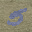
Label: 5